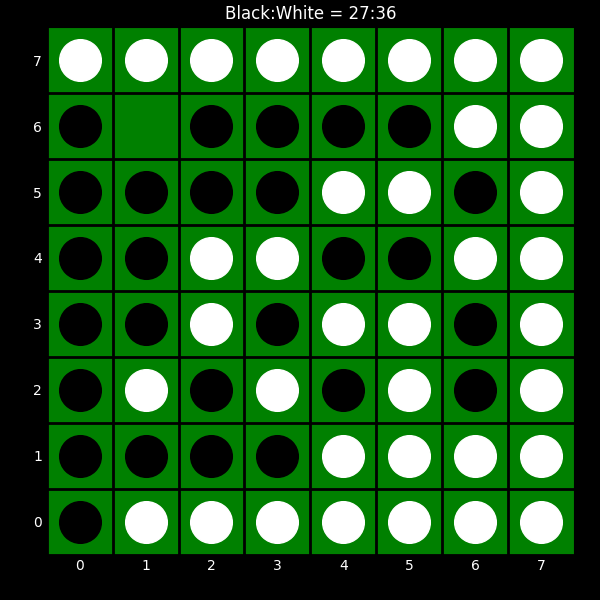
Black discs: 27
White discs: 36